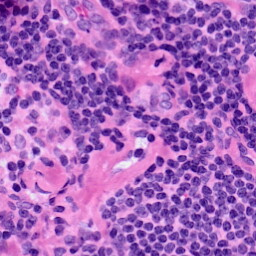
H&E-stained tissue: LymphNode